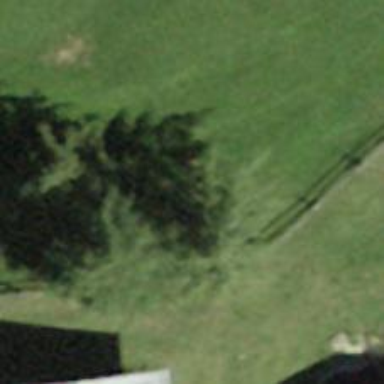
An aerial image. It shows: Needle-leaved tree in its natural environment.